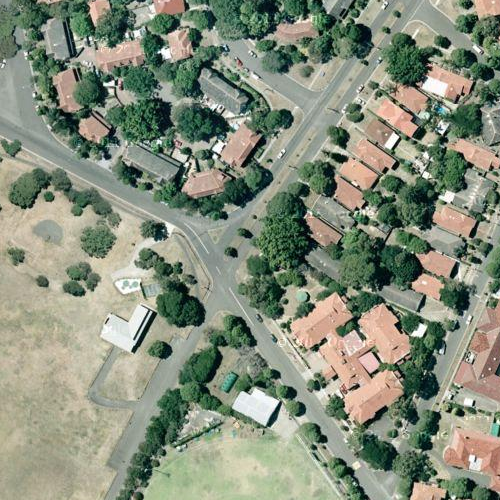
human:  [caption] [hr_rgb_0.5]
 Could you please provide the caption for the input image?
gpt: A big piece of lawn and a residential area are separated by a road .

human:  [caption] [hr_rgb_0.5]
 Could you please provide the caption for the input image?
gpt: A residential area with many houses arranged neatly and a big piece of lawn beside .

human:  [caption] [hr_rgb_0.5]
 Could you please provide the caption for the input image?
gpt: A residential area with houses arranged neatly and some roads go through this area .

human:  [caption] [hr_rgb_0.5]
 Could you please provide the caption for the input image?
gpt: Lots of houses with red and orange roofs arranged densely and a piece of lawn beside .

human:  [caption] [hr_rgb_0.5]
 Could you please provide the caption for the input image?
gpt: A residential area with houses densely arranged and a big piece of grassland beside .